Interaction volume radius: 5 \u00c5
Interaction volume height: 20 \u00c5
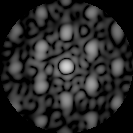
Disorder parameter: 0.441